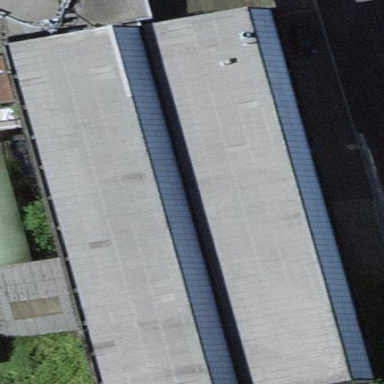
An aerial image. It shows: Industrial building.